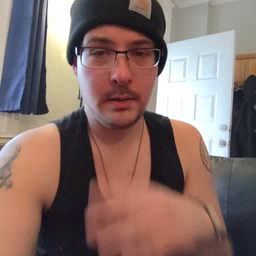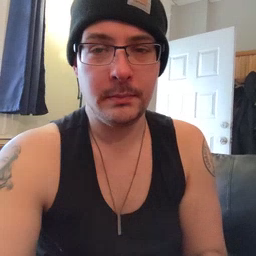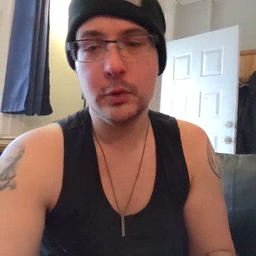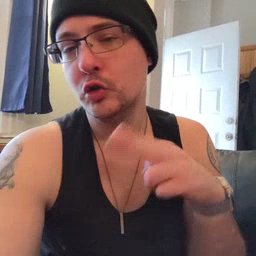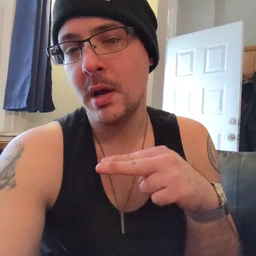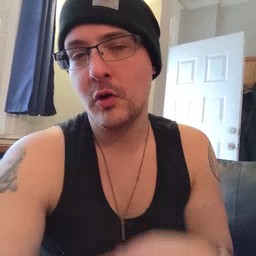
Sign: chair